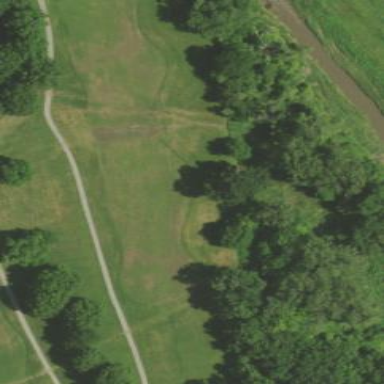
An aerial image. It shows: Well-maintained grassy area designated for golfing. It is mown fairway used for the sport of golf.